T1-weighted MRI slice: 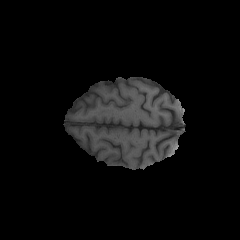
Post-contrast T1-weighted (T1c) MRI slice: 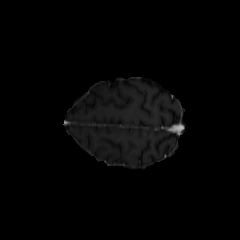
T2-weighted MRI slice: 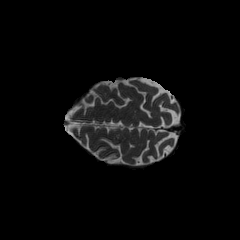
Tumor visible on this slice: no